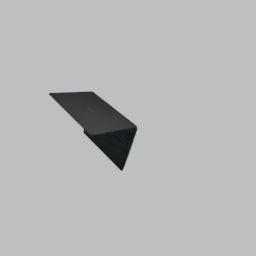
Label: electronics